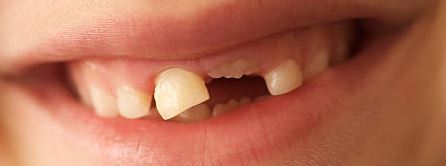
Condition: hypodontia